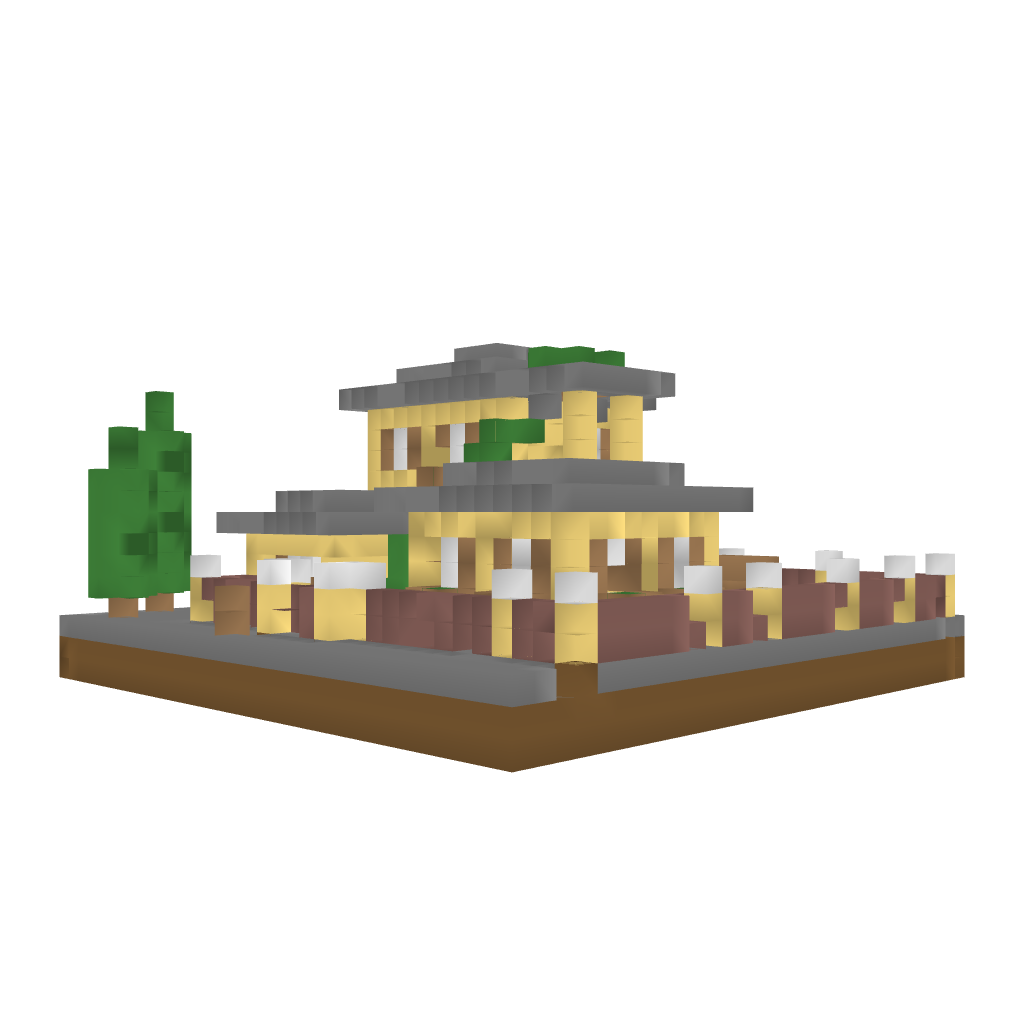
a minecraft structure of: Italian House bad low quality